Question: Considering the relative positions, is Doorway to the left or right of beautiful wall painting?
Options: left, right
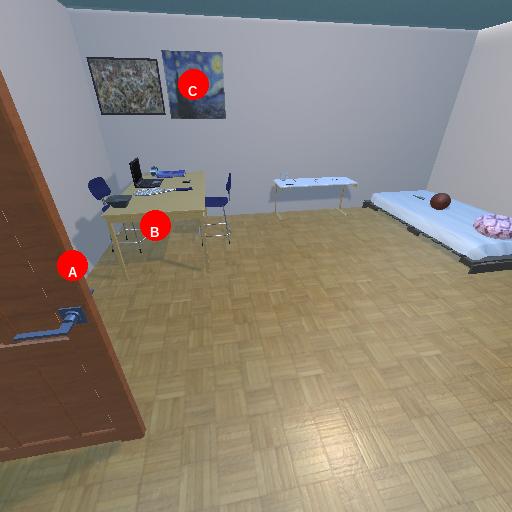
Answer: left